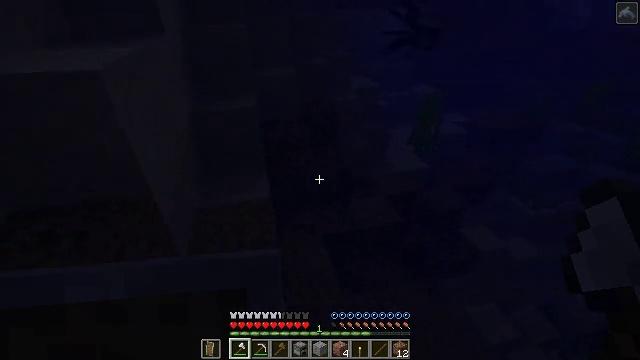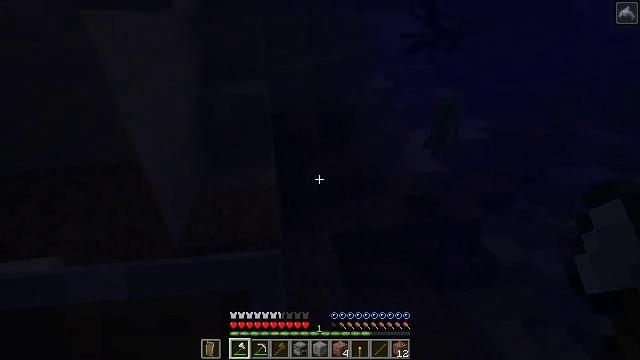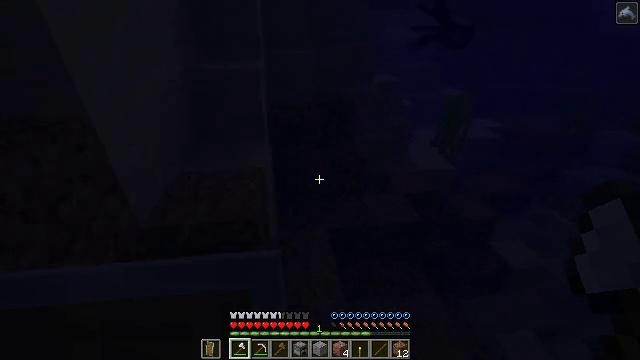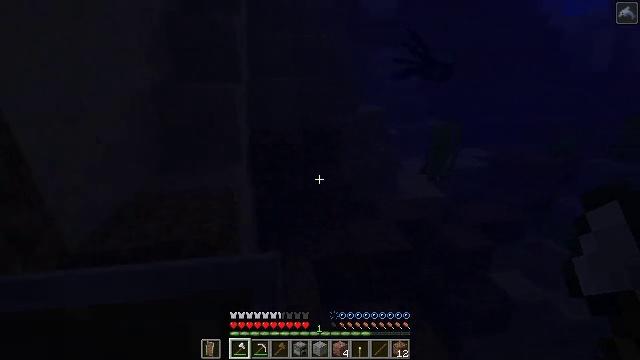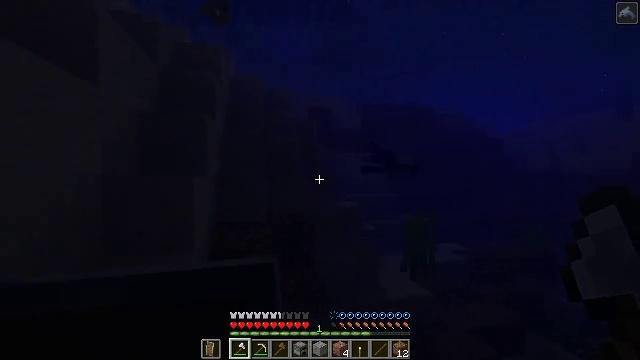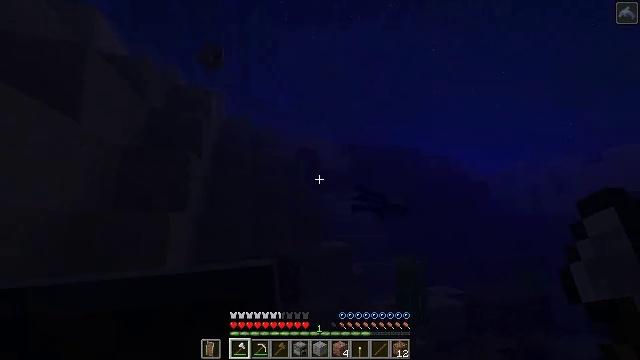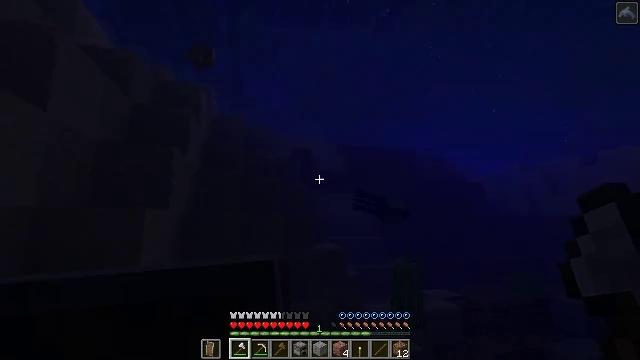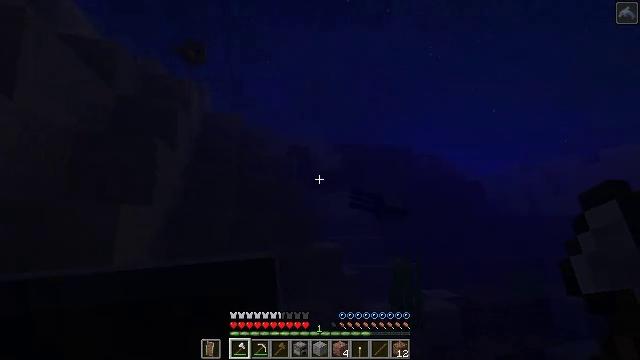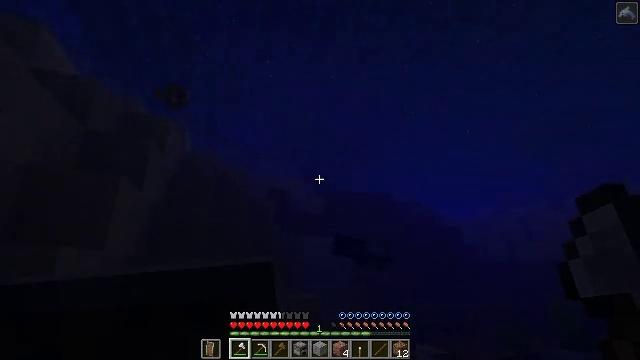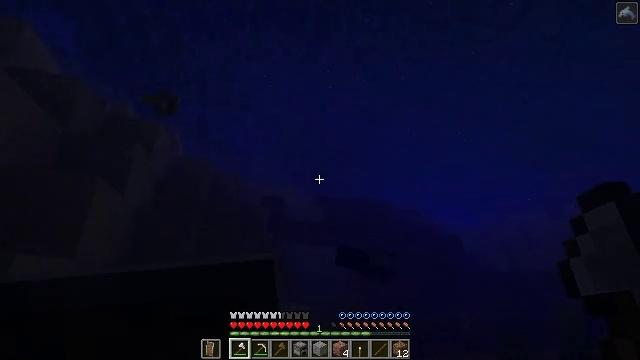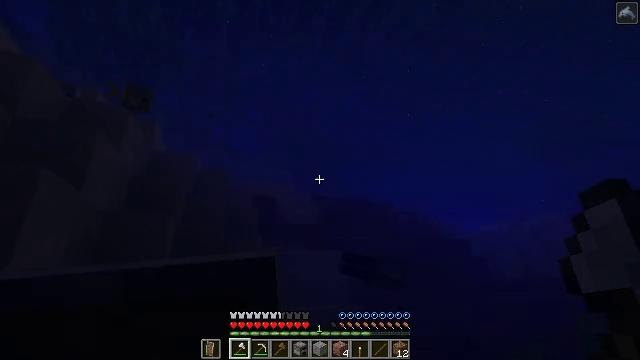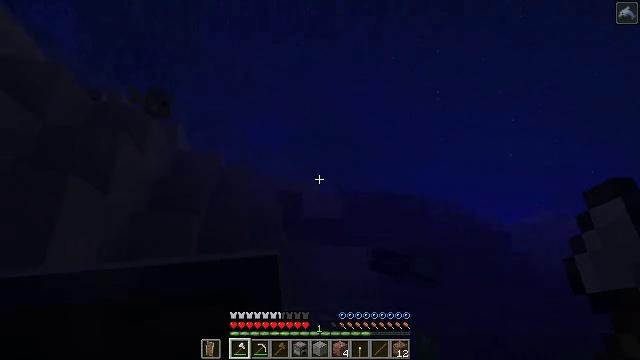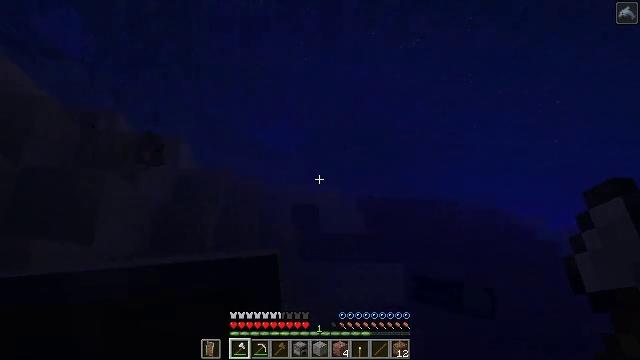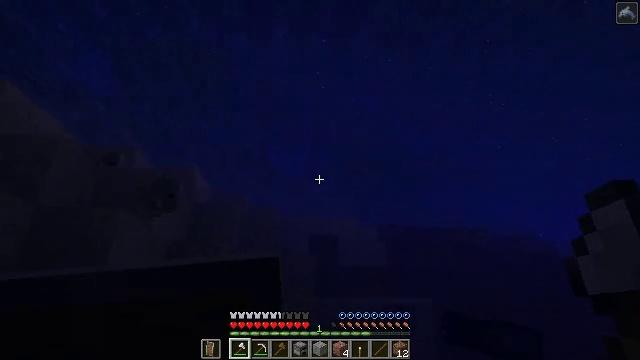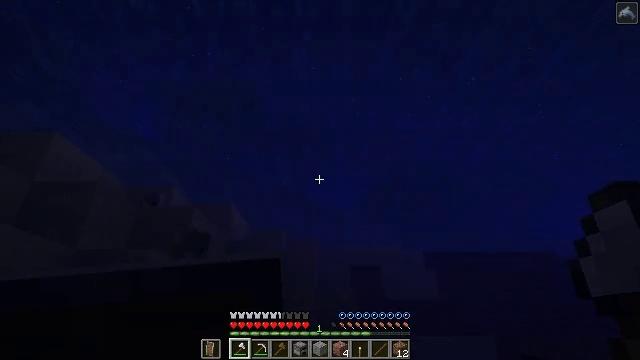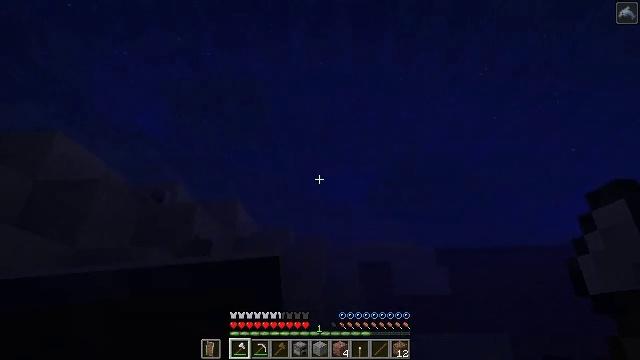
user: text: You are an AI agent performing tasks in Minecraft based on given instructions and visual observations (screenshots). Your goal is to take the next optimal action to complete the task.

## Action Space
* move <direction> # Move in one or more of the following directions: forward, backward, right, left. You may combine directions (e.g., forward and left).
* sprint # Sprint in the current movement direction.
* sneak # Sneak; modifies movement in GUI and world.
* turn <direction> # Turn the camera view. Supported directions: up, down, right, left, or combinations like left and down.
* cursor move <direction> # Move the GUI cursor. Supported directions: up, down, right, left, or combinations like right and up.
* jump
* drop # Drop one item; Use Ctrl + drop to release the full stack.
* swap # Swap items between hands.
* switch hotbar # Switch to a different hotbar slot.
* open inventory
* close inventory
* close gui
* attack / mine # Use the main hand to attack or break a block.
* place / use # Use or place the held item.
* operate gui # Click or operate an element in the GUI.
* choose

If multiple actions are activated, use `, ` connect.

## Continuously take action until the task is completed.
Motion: motion action
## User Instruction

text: Kill the tropical fish.
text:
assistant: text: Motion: move forward, sprint, turn left and up
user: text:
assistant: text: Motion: move forward, turn left and up
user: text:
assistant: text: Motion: move forward, turn right and up
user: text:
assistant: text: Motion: move forward, turn right and up
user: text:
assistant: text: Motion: move forward, turn right and up
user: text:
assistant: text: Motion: move forward
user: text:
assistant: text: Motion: move forward
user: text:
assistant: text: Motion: move forward, turn right and up
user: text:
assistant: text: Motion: turn up
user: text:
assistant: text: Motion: no_op
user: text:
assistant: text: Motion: turn left and down
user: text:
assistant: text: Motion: turn left and down
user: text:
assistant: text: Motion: move forward, turn left and up
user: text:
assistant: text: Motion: move forward, turn left and up
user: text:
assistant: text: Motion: move forward, turn left
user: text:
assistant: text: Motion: move forward, turn left and down
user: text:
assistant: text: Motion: move forward, turn left and down
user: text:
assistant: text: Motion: move forward, turn left and down
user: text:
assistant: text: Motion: move forward, turn left and down
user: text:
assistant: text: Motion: move forward, turn left and down
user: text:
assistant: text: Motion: move forward, turn left and down
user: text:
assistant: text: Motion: turn left and down
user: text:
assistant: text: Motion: turn left and down
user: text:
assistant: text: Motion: turn left and down
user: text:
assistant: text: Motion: no_op
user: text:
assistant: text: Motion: turn right and up
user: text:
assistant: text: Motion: turn right
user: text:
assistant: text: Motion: no_op
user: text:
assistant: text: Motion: turn right and down
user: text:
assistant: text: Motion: no_op